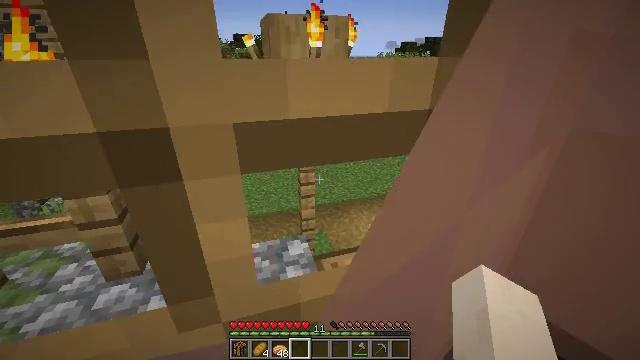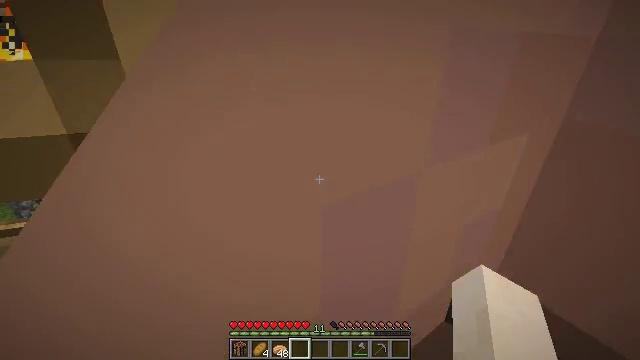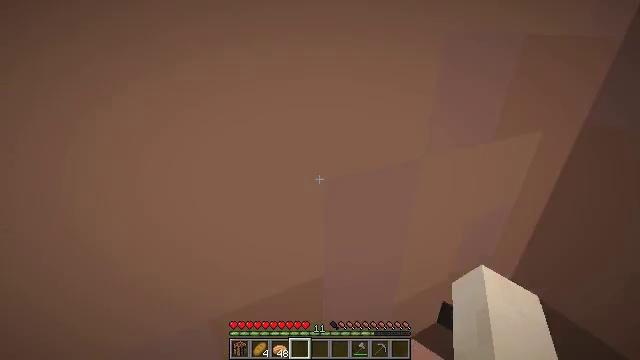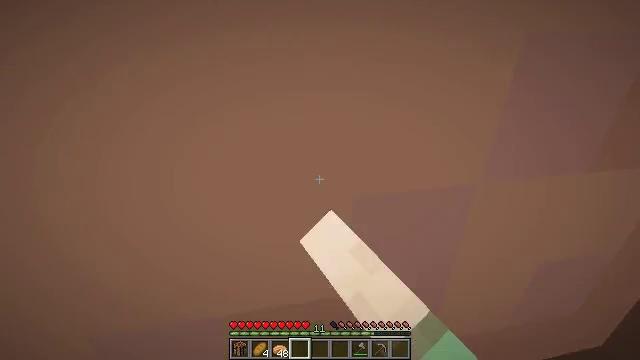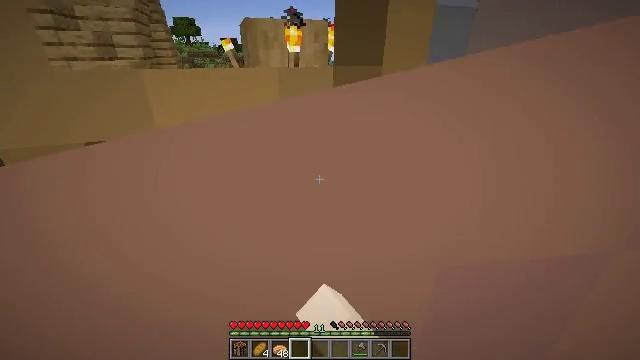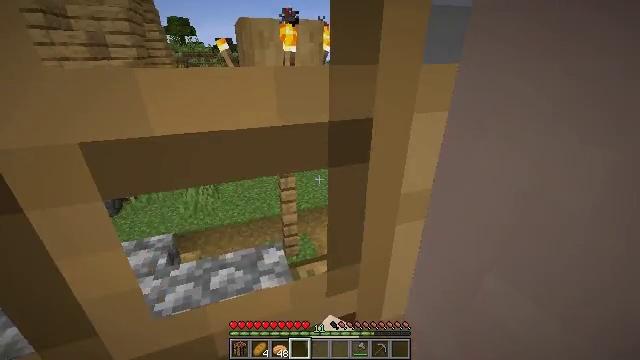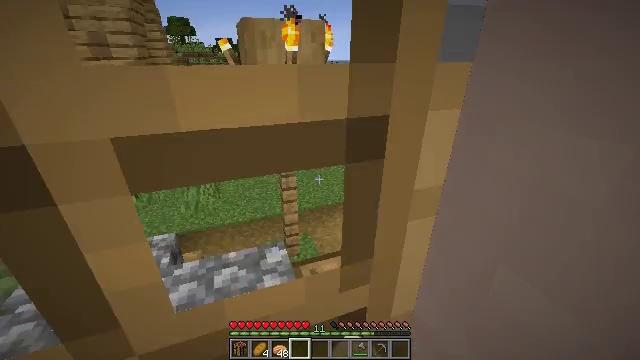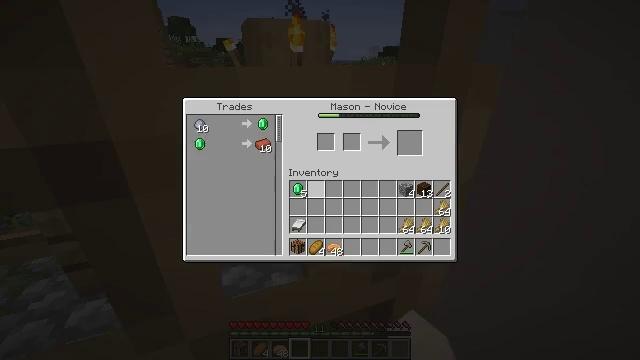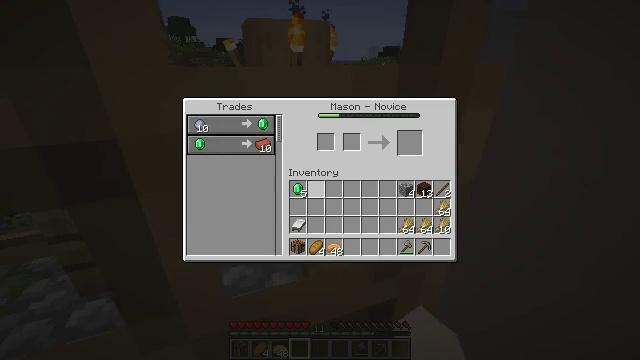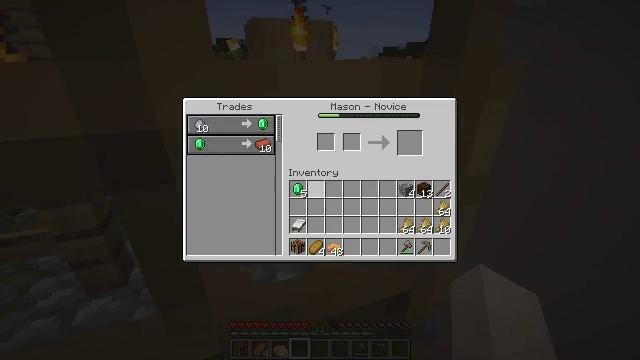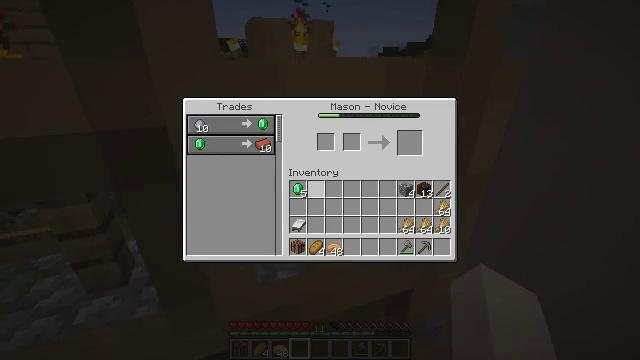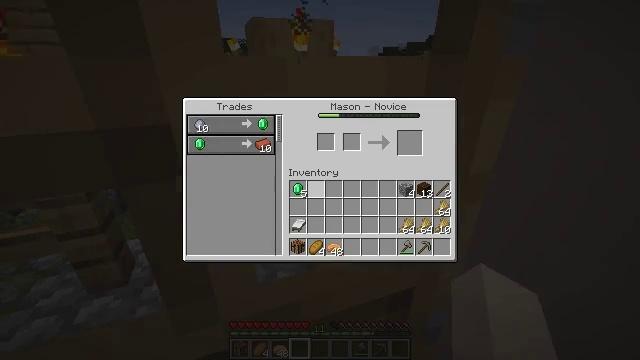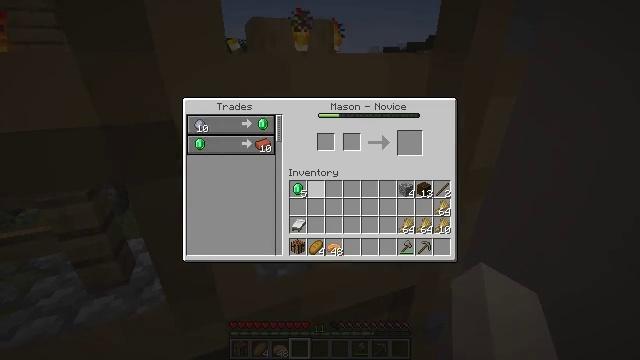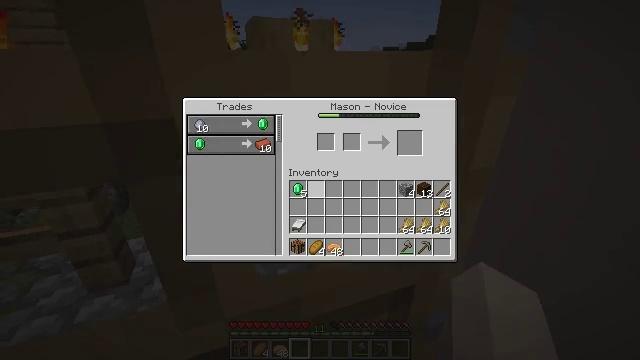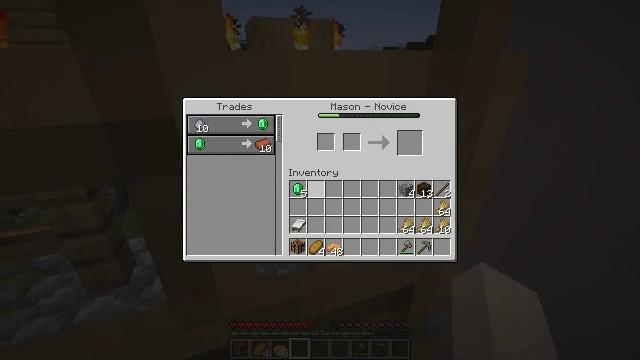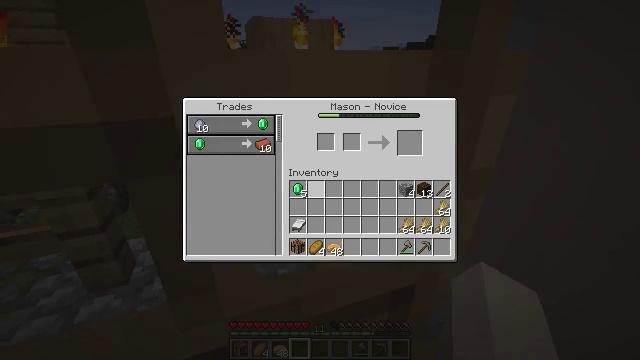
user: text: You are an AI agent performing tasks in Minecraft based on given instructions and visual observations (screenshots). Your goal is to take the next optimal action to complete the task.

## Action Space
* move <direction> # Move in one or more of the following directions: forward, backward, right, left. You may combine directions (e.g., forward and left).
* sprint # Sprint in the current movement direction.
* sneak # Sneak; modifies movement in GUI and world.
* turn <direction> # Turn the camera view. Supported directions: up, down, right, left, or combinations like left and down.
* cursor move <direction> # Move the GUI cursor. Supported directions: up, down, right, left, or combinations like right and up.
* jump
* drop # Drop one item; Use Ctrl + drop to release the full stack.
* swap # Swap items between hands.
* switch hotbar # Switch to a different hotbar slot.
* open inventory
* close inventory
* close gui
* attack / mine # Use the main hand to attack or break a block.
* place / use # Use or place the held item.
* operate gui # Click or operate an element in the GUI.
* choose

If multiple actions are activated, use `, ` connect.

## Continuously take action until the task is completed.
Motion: motion action
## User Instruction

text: Collect clay by holding down the left mouse button.
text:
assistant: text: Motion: move forward
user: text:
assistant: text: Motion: move forward, use / place
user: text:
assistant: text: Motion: move forward, use / place
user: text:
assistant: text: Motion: move forward, turn right, use / place
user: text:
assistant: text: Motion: move forward and move left
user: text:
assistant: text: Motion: move forward and move left
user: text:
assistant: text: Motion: move forward and move left, open gui
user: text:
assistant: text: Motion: move forward and move left
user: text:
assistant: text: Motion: move forward and move left
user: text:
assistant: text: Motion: move forward and move left
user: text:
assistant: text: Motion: move forward and move left
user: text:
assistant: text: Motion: move forward and move left
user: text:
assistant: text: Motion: move forward and move left
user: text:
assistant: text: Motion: move forward
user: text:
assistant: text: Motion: move forward
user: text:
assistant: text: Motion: move forward
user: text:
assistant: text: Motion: move forward
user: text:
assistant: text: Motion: move forward
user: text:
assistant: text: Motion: move forward
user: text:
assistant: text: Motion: move forward, close gui
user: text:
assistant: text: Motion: turn left, open inventory
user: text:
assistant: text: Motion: move left, turn left and down
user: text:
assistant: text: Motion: move left, turn left
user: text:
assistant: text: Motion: move left, turn left and up
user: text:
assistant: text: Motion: move left, turn left and up, use / place
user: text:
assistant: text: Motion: use / place
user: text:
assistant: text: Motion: use / place
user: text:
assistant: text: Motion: no_op
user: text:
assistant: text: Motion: no_op
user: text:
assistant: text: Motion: no_op